Question: I have a series of container views inside one scroll view. Currently, the view controller does not scroll vertically. Can a scroll view detect scroll touches through container view controllers?

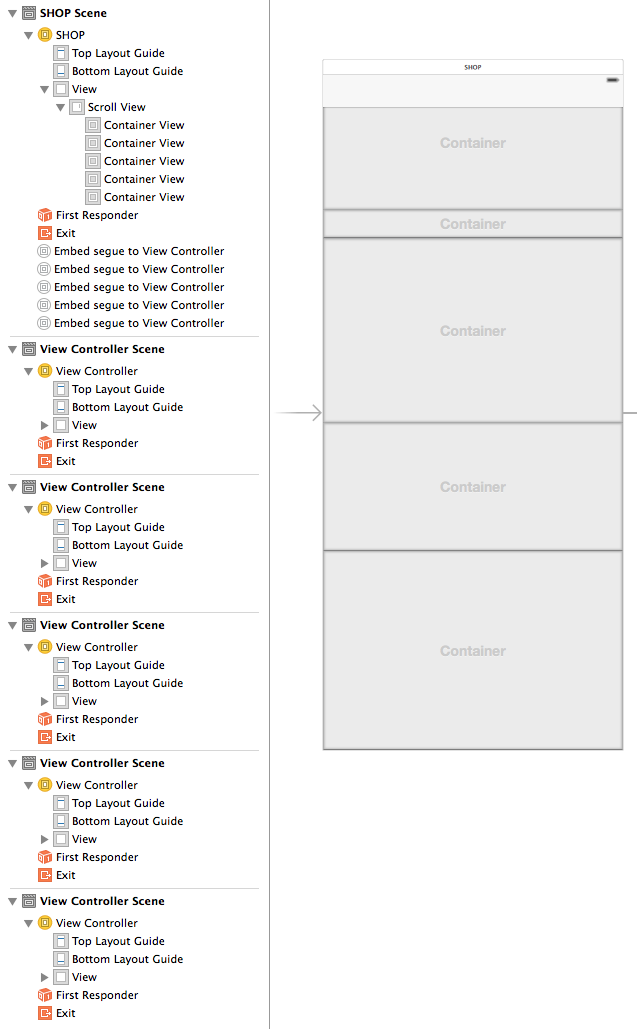
Answer: I see you aren't using any autolayout constraints, maybe that's the issue.
If you set the contentSize in 'viewDidLoad:' it will get changed when the scrollView hits 'layoutSubviews'.
UIScrollViews need all their 'contentSize' information to match in order to work properly. Autolayout affects that property. You will need constraints that go ALL the way from the top to the bottom and from the left to the right of the scroll view even if IB is not asking for it.
Autolayout manipulation in XCode 6 has some VERY welcome improvements. I recommend updating. I've been using it for the last couple weeks on mavericks and so far so good.
Cheers!